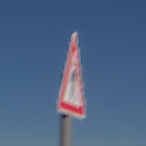
Verkehrszeichen: FussgaengerRechts
Umgebung: Outdoor, RoadRail
Tageszeit: MorningAfternoon
Wetter: Clear
Licht: Natural
Jahreszeit: NotSpecified
Kontrast: HighContrast